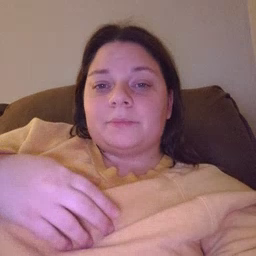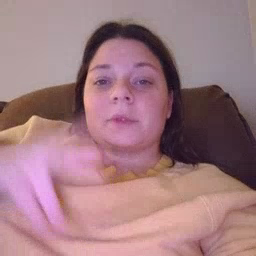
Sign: horse